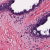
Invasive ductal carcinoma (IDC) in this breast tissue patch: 0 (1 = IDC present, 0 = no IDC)